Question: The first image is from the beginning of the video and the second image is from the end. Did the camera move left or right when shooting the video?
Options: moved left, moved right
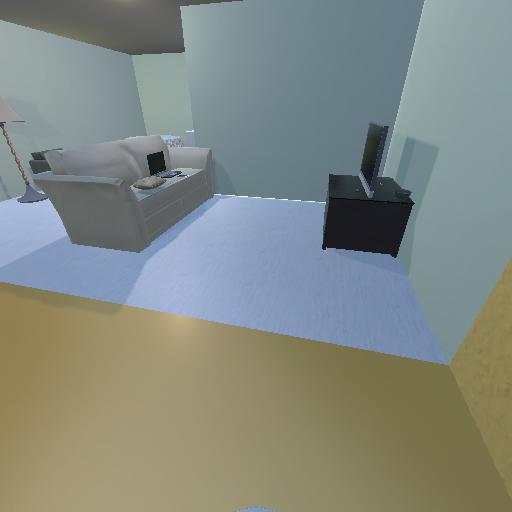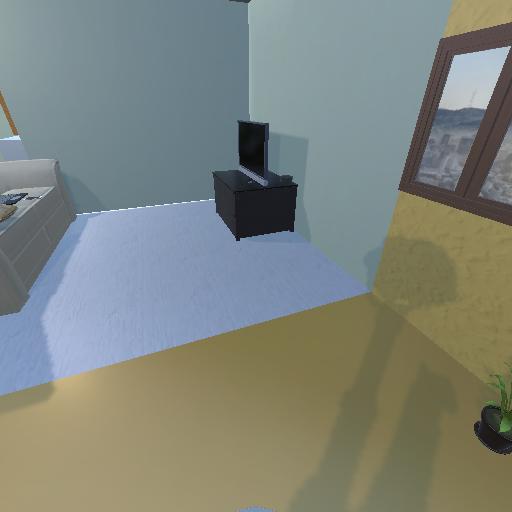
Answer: moved left